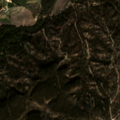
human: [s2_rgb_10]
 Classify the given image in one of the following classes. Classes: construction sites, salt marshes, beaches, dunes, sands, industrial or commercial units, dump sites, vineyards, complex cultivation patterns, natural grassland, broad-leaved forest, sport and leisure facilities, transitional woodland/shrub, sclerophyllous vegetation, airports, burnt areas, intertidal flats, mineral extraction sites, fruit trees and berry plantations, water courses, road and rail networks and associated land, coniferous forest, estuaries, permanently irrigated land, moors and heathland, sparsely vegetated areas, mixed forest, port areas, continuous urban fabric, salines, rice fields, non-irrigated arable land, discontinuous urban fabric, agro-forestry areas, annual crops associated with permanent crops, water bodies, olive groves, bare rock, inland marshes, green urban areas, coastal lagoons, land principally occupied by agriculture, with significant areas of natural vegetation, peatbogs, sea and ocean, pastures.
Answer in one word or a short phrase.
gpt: permanently irrigated land, broad-leaved forest, mixed forest, transitional woodland/shrub